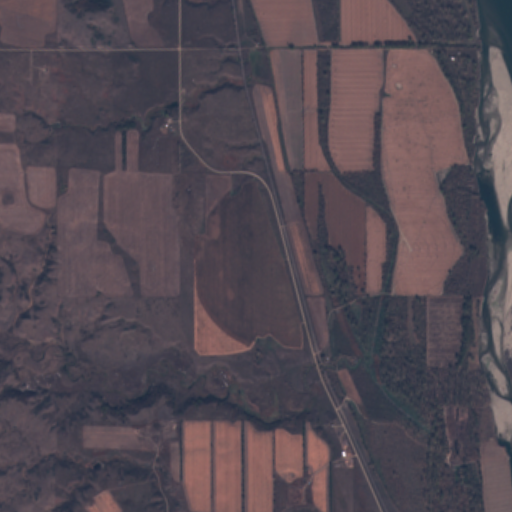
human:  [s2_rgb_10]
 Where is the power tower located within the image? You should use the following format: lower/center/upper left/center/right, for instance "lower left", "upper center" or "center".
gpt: The power tower is located in the upper of the image.
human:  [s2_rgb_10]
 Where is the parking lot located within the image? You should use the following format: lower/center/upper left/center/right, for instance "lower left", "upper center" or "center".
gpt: There is no parking lot in the image.